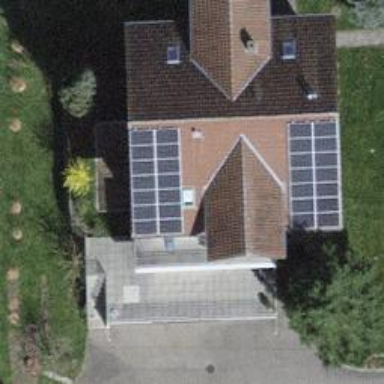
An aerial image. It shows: Solar power generator using photovoltaic panels.